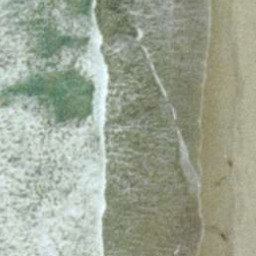
Label: beach